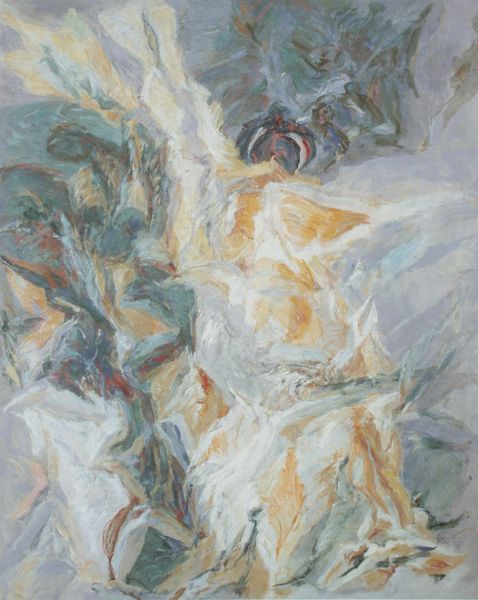
Titel: Zanni
Künstler: Hann Trier
Institution: Renate Trier
Schlagwörter: akt, baum, berg, blau, dunkel, felsen, feuer, flügel, gemälde, gestein, haut, himmel, kopf, körper, nackt, wasser, weiß, wolken, fluss, gelb, grün, landschaft, menschen, mädchen, ocker, bewegung, braun, bunt, frankreich, frau, grau, hell, mund, orange, pastell, schwarz, skizze, symbol, szene, türkis, ölbild, eis, rot, schleier, schnee, tiere, wolke, beige, expressionismus, malerei, muster, tanz, falten, gesicht, mensch, steine, öl, nass, pastos, figur, gold, haare, personen, pflanzen, wald, chaos, engel, hellblau, italien, moderne, abstrakt, berge, fels, gletscher, modern, dunst, farbe, formen, linien, winter, figuren, strom, ölgemälde, dampf, sturm, wild, duktus, pastellfarben, faltenwurf, abstraktion, gestalt, impression, abstrahiert, futurismus, tusche, hautfarbe, helligkeit, kälte, nach 1900, rückenfigur, traum, acryl, form, sex, durcheinander, dynamik, ölmalerei, verschwommen, kristall, dynamisch, expressiv, schmerz, schräge, achse, schrei, expression, tief, pastel, pastellig, hautfarben, abstarkt, informel, schwefel, auflösung, kristallin, boccioni, geschlechtsverkehr, rausch, piet mondrian, absolutes absaufen, ache, freiheitsstatue, hhhh, hjkhjk, kkk, kontrastarm, riftunh, sumoringer, ßßß